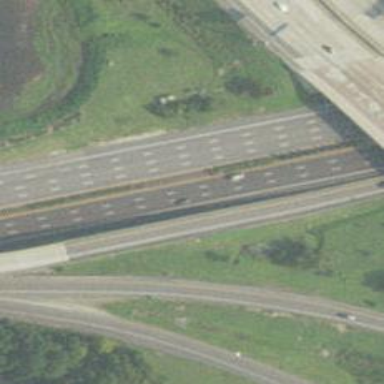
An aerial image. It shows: Motorway junction.